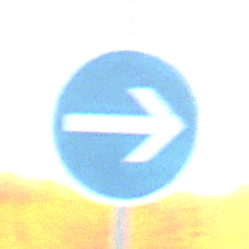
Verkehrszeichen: VorgeschriebeneFahrtrichtungHierRechts
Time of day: SunriseSunset
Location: Outdoor (Nature)
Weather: Clear
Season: Winter
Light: Natural